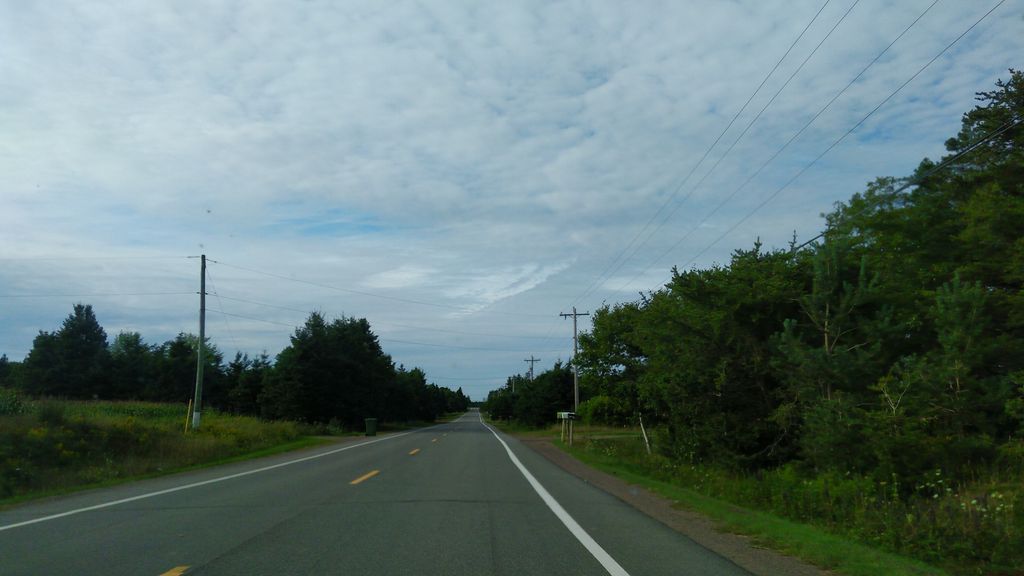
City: charlottetown